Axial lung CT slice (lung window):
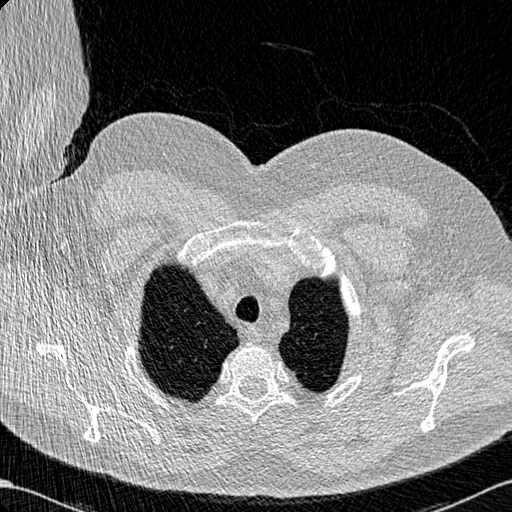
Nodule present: no